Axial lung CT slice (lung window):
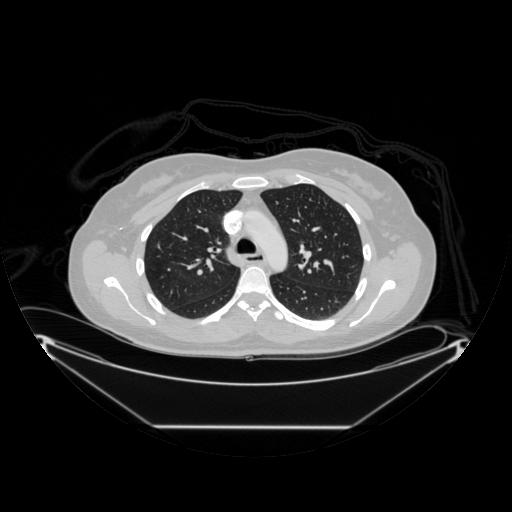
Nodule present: no